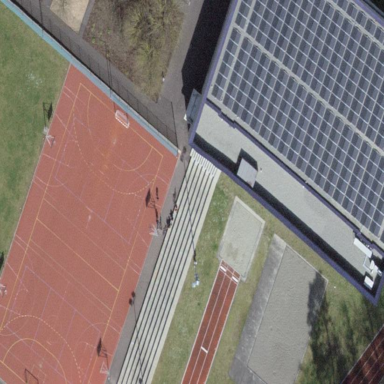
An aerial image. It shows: Handball pitch with tartan surface for leisure land activities.